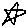
Label: star